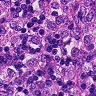
Metastatic tissue present: yes